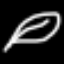
Label: leaf